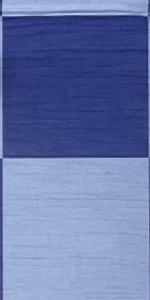
Label: Empty